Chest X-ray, AP view. Patient: 59 years old, sex M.
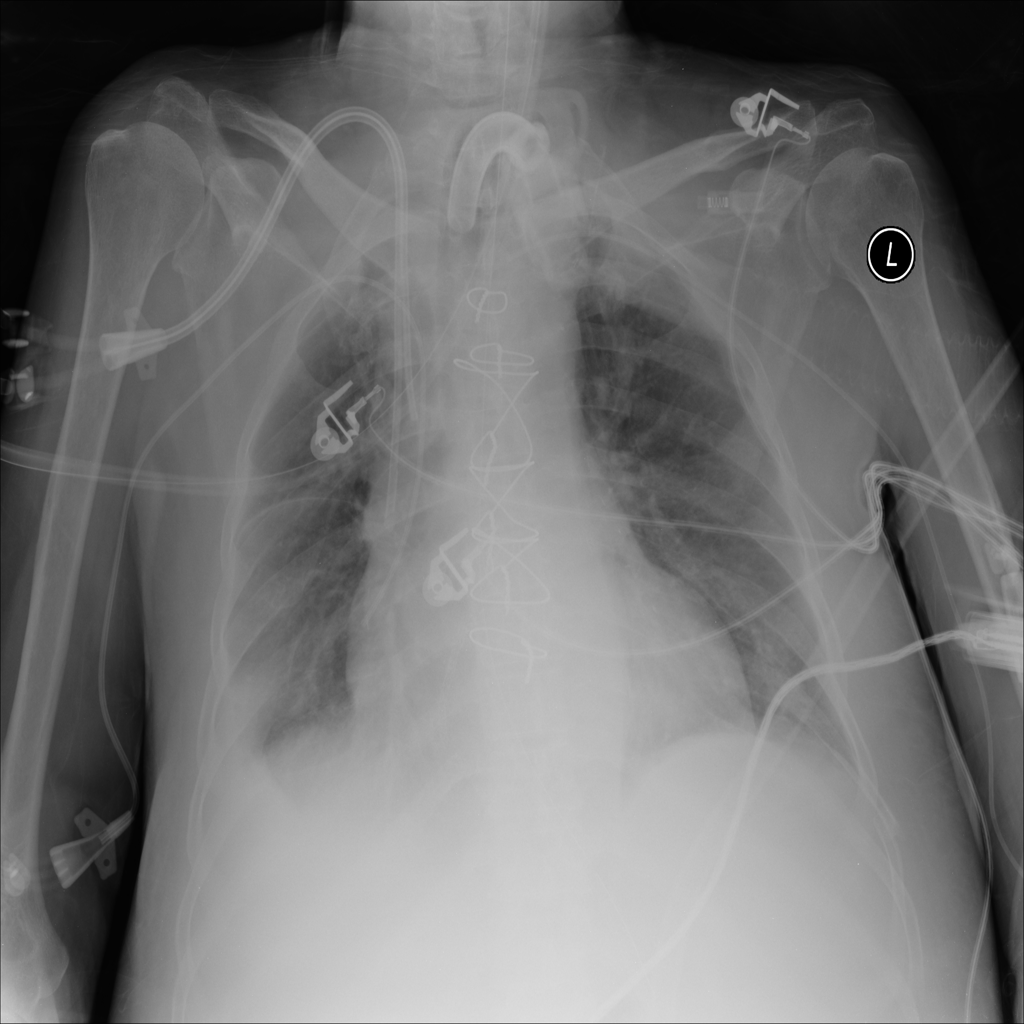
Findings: Atelectasis, Consolidation, Effusion, Infiltration